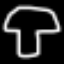
Label: mushroom